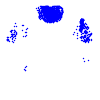
Particle: kaon